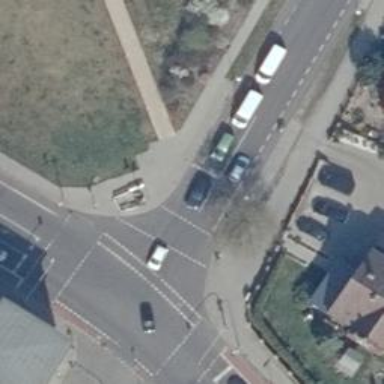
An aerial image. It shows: Tertiary road with asphalt surface. There are separate sidewalks on both sides and lanes for cycling.